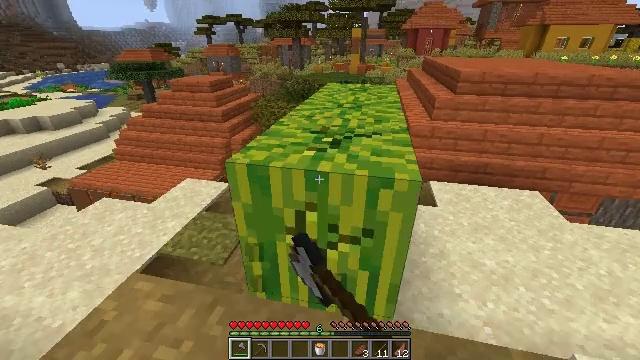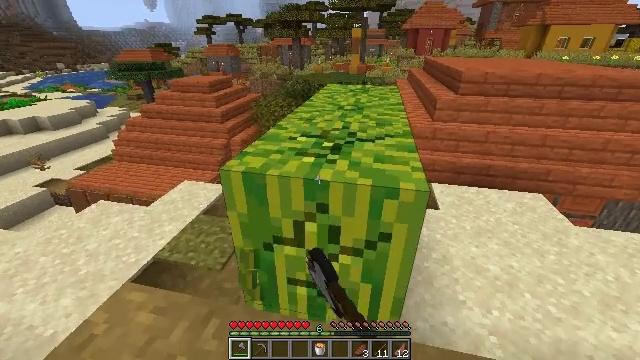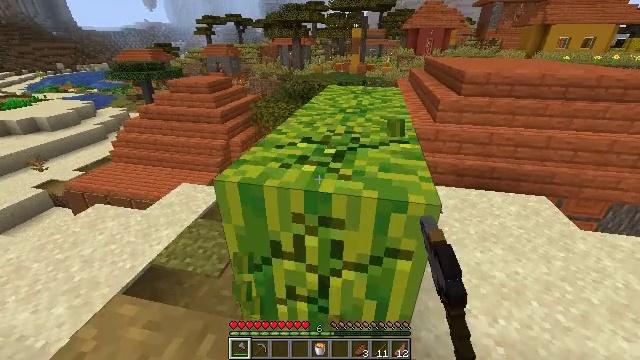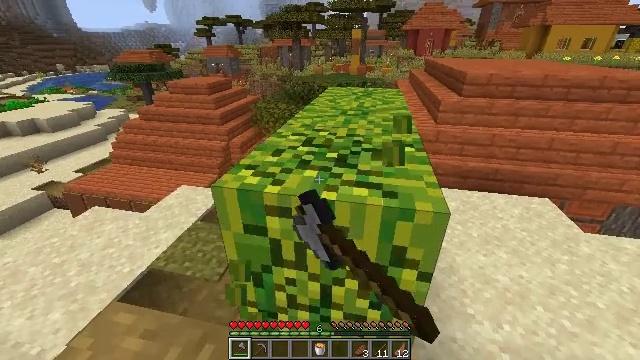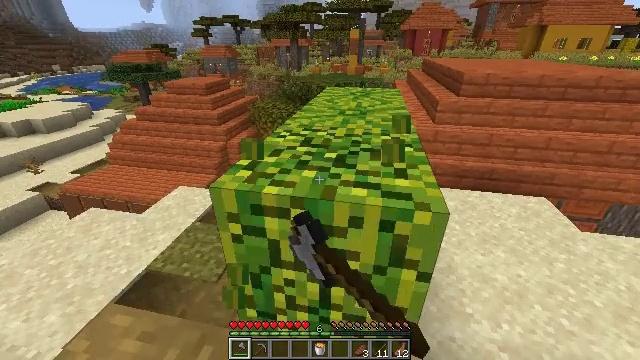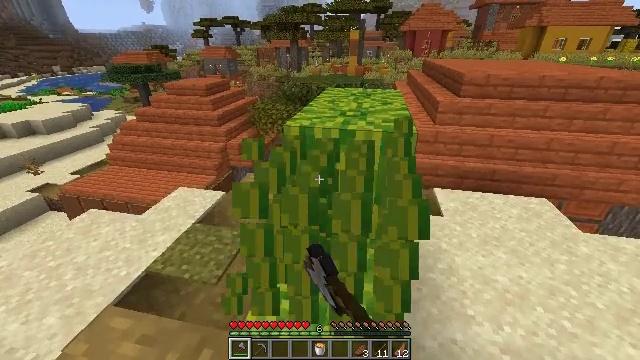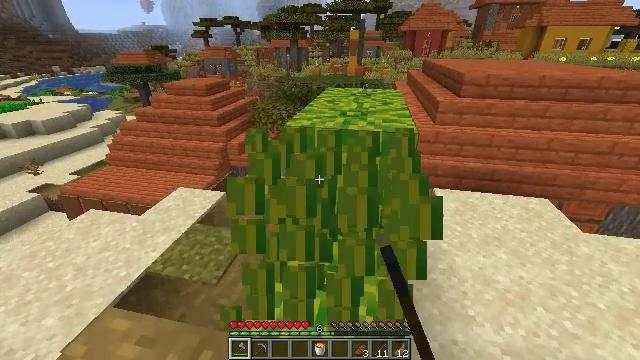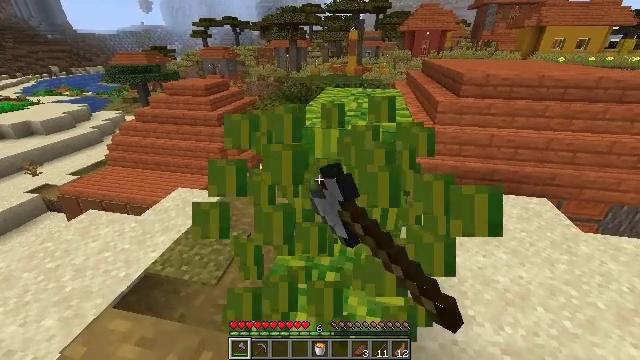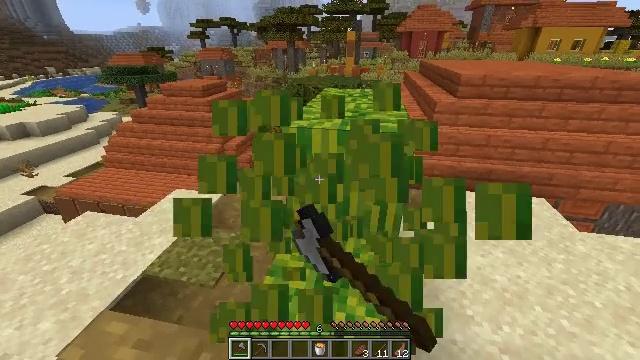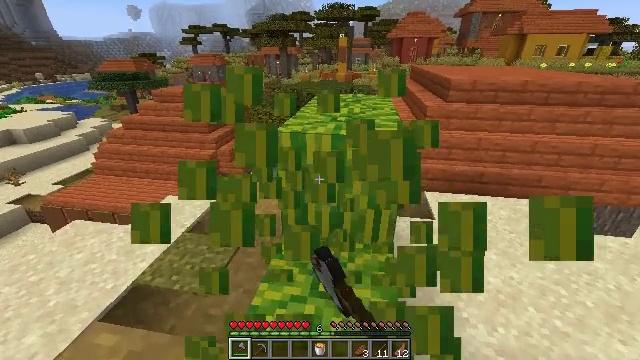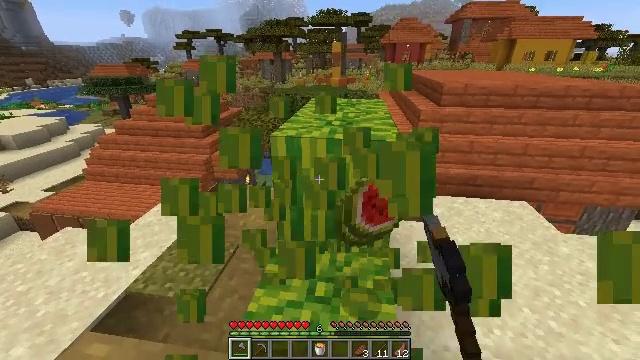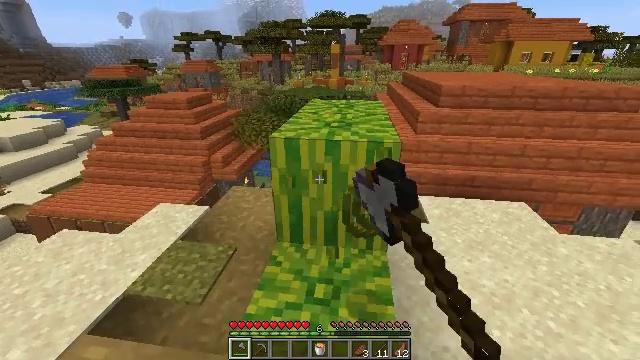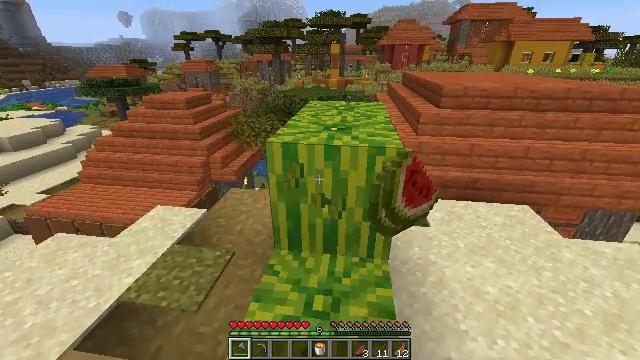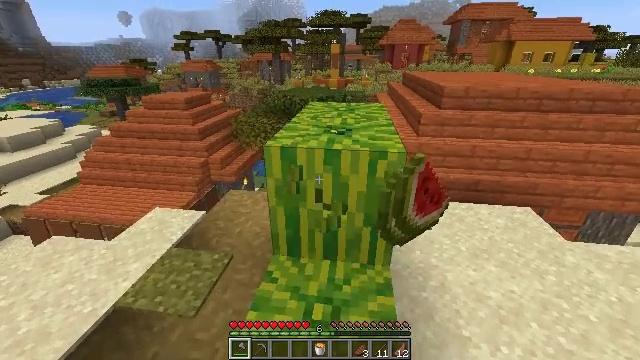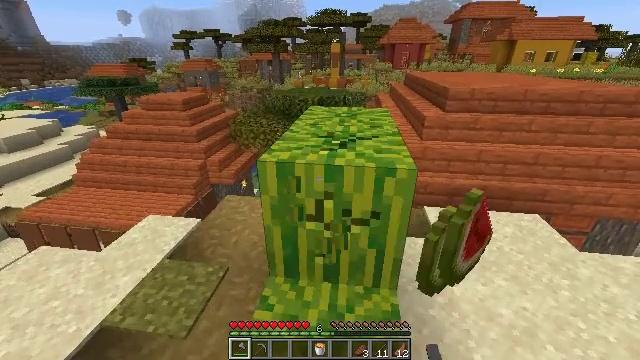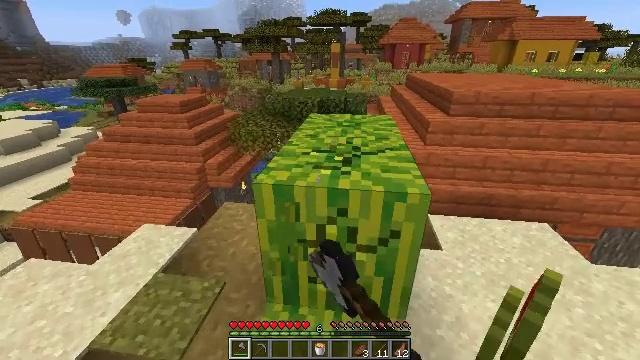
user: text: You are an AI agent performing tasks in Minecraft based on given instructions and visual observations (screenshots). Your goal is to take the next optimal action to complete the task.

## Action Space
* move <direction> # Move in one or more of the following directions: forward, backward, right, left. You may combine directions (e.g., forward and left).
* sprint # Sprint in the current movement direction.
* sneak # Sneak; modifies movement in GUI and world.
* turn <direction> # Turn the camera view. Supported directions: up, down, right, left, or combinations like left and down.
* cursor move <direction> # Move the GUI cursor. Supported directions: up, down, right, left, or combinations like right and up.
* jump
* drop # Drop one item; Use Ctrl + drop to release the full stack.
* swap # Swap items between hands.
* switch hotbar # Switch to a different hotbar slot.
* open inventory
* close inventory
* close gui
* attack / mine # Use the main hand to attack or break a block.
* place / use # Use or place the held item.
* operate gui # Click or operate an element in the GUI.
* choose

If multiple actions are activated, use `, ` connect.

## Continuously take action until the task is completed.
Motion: motion action
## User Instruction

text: Break the melon to get slices.
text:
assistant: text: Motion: attack / mine
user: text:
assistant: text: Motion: attack / mine
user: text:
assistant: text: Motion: attack / mine
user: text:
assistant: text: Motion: attack / mine
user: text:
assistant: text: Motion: attack / mine
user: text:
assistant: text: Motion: attack / mine
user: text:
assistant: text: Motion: attack / mine
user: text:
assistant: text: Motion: attack / mine
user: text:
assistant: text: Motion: turn right and up, attack / mine
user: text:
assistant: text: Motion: turn right, attack / mine
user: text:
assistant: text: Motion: attack / mine
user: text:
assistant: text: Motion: move forward, attack / mine
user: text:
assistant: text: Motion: move forward, attack / mine
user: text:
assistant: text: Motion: move forward, attack / mine
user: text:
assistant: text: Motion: move forward, attack / mine
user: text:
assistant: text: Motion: attack / mine
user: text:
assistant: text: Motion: attack / mine
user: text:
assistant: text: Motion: attack / mine
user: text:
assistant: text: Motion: attack / mine
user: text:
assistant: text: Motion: attack / mine
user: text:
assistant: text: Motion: attack / mine
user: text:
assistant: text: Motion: attack / mine
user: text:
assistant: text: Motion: attack / mine
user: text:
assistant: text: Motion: attack / mine
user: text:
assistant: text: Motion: attack / mine
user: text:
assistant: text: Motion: attack / mine
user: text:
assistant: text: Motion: attack / mine
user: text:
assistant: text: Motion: attack / mine
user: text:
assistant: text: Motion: attack / mine
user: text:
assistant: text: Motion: attack / mine